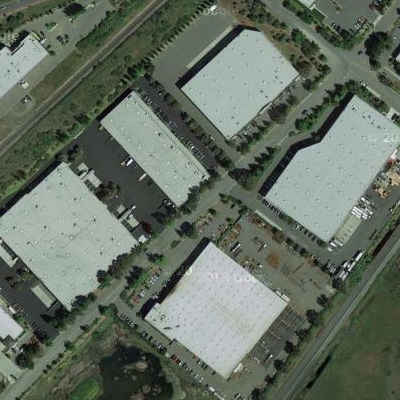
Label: cIndustry